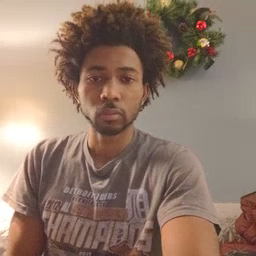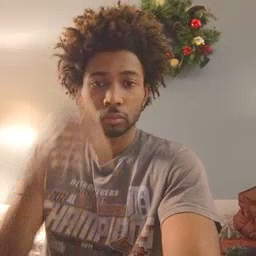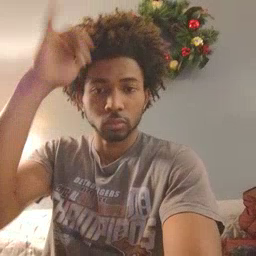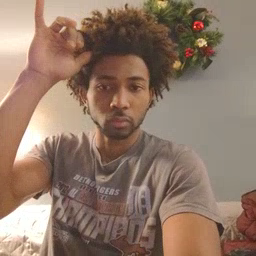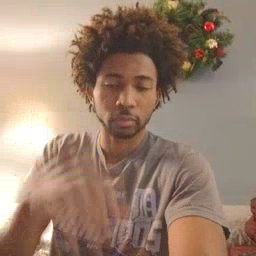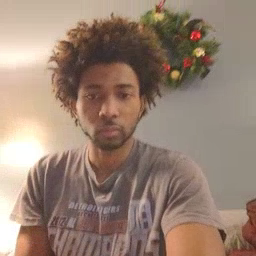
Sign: cow